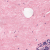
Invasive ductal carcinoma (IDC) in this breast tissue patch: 0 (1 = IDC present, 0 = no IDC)